Question:
this is what I tried but it output different strings
'''
import string
import random
def id_generator(size=6, chars=string.ascii_uppercase + string.digits):
return ''.join(random.choice("abcdefghijklmnopqrstuvwxyz") for _ in range(5))
print(id_generator())
'''
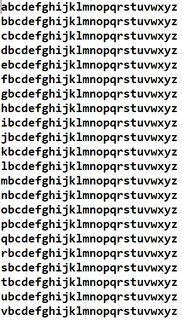
Answer: For this problem randomizing things doesn't sound a good idea.
Because
1. Random can reproduce already existing ID.
2. You need to keep track of already given IDs to make sure you didn't regenerate the same ID.
We should take a look to real example of this kind of problems. Real examples has rules to make sure
1. An ID is real with small effort.
2. Make easy to generate.
I am living in Turkey and Turkish ID numbers has some (those of I am aware of) rules:
1. All numbers should be 11 digits.
2. All ID numbers must be even. End with an even digit.
3. The last digit must be equal to the reminder of first 10 digits divided by 10.
In the university that I work, every student is given a number. The rule:
1. The first 2 digits of this number is the year that the student joined the university. (21 for 2021)
2. Next 3 number is the identifier of the faculty/institute that student is a member of.
3. 3 number is the department
4. The reminding numbers are the order that the student is accepted to the department.
Now coming to your question. The image you showed is just the permutation of a given list (alphabet).
For this you should understand the number of permutation grows fast. 'n!/(n-r)!'
where 'n' is number of elements (in your example the alphabet) and 'r' is the length of string (in your example the ID).
Here Python's generators come to rescue.
We need a function to generate permutation. And if it give a state, it should start from there:
'''
def nex_permutation(list_of_elements, r, start_from):
res = ""
if len(start_from) != r:
raise ValueError(f"start_from length and r are not equal")
carry = 1
for i in start_from[::-1]:
ind = list_of_elements.index(i) + carry
carry = ind // len(list_of_elements)
res += list_of_elements[ind % len(list_of_elements)]
return res[::-1]
'''
Notice: with this code
1. We did not check if the given start_from contains only elements from list_of_elements
2. We going to the first permutation if we try to continue from last possible permutation.
I leave these problems to you.
Now we can have a function using 'nex_permutation' to generate next one. Here We will use 'yield' instead of 'return'. Thus this function become a generator. And with generators you can calculate the next element as long as you want.
'''
def permuataion(list_of_elements, r, start_from=None):
if start_from is None:
start_from = list_of_elements[0] * r
yield start_from
while True:
start_from = nex_permutation(list_of_elements, r, start_from=start_from)
yield start_from
'''
Now let's to use it:
'''
a = permuataion("abcd", 4)
for _ in range(3):
print(next(a))
'''
output:
'''
aaaa
aaab
aaac
'''
Test if it continues:
'''
a = permuataion("abcd", 4, start_from="aabd")
for _ in range(3):
print(next(a))
'''
output:
'''
aaca
aacb
aacc
'''